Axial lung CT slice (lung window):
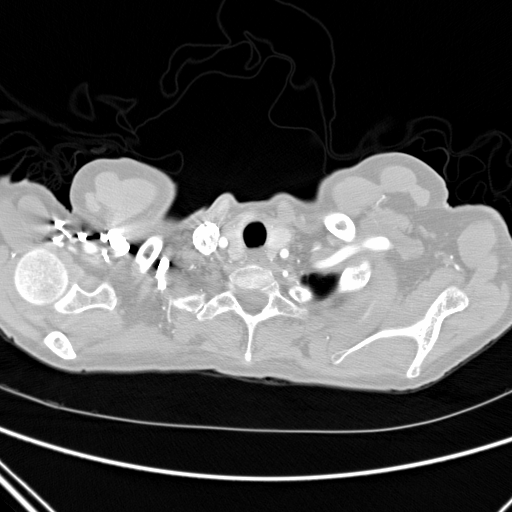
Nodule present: no